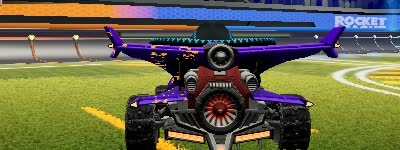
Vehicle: aftershock